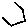
Label: hexagon